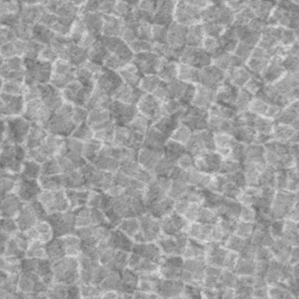
Label: frost